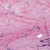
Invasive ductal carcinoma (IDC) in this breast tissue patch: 1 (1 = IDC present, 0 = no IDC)